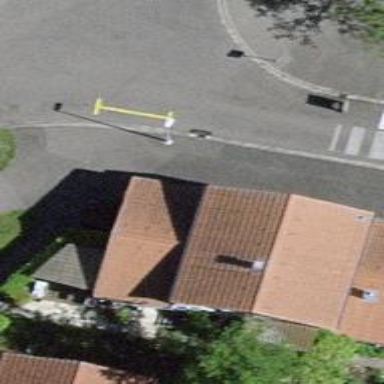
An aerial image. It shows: Post box.